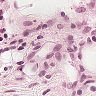
Metastatic tissue present: no